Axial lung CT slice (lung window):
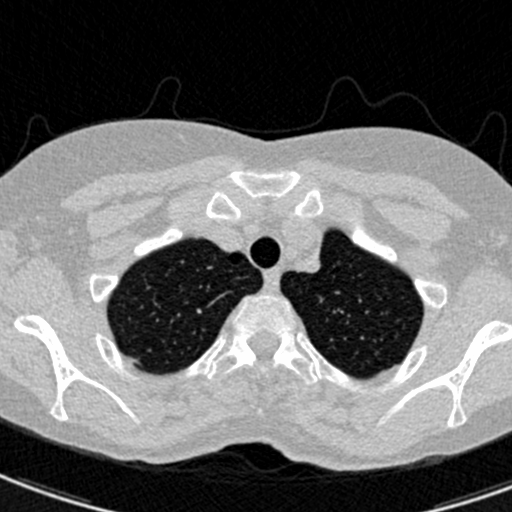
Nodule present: no